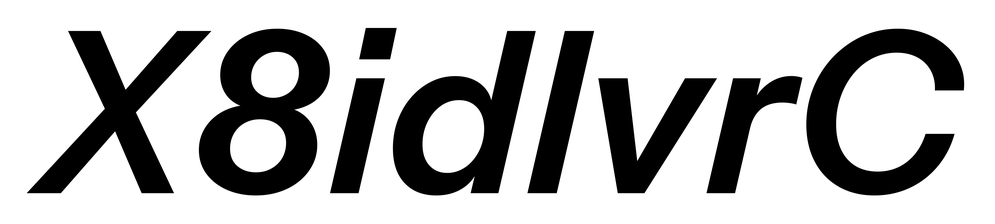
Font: InstrumentSans-Italic_SemiBold_Italic